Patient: sex M, age 31
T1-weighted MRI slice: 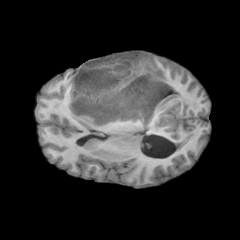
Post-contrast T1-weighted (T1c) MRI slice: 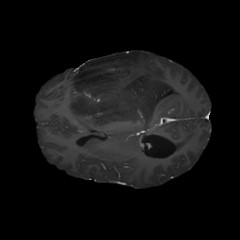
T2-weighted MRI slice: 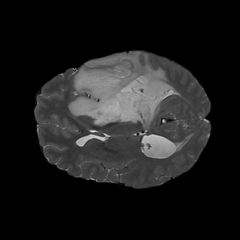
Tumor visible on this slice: yes
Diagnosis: Astrocytoma, IDH-mutant
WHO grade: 3